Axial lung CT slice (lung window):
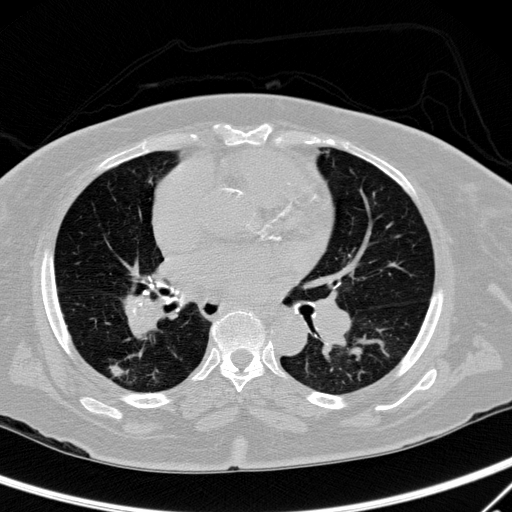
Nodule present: yes
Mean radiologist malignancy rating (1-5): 5